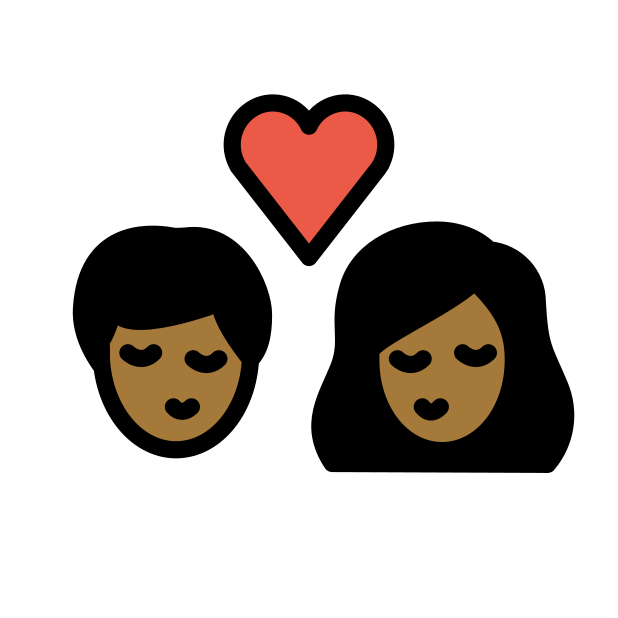
kiss: medium-dark skin tone